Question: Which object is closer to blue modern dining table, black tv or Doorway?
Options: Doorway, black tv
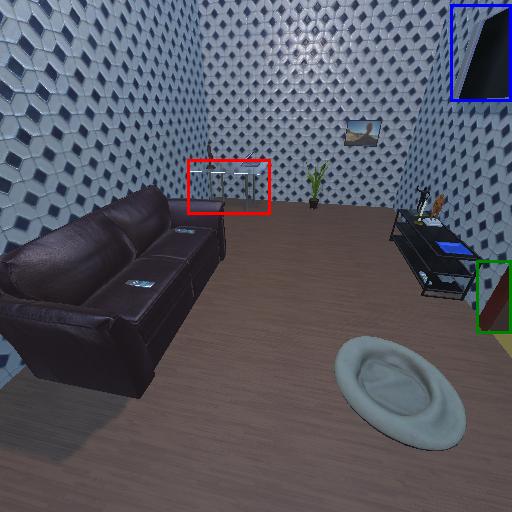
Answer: Doorway